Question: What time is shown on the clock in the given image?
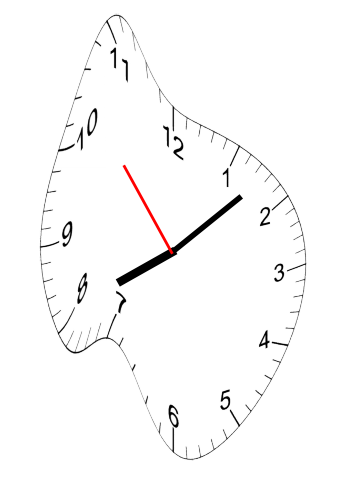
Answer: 08:07:53